Question: I have fit a simple linear growth model using the 'lme4' package in 'R'. The model converges with no problem, but I get several warning messages when I try to compute the confidence intervals for the parameters using 'confint'.
Here's the code for fitting the model and printing results:
'''
model2.win <- lmer(fcz.win ~ age.12.0 + (1 + age.12.0|id),
data = ipandaLong,
REML = FALSE)
summary(model2.win)
confint(model2.win)
'''
Output all looks fine for 'summary()':
'''
Linear mixed model fit by maximum likelihood . t-tests use Satterthwaite's method ['lmerModLmerTest']
Formula: fcz.win ~ age.12.0 + (1 + age.12.0 | id)
Data: ipandaLong
AIC BIC logLik deviance df.resid
5280.2 5308.0 -2634.1 5268.2 753
Scaled residuals:
Min 1Q Median 3Q Max
-3.9098 -0.5105 -0.0405 0.4693 3.1713
Random effects:
Groups Name Variance Std.Dev. Corr
id (Intercept) 46.7861 6.8400
age.12.0 0.5386 0.7339 -0.16
Residual 29.9463 5.4723
Number of obs: 759, groups: id, 315
Fixed effects:
Estimate Std. Error df t value Pr(>|t|)
(Intercept) 13.9140 <PHONE> 29.515 < 2e-16 ***
age.12.0 0.6989 <PHONE> 6.881 6.08e-11 ***
---
Signif. codes: 0 '***' 0.001 '**' 0.01 '*' 0.05 '.' 0.1 ' ' 1
Correlation of Fixed Effects:
(Intr)
age.12.0 -0.354
'''
But I get the following error message for 'confint()':
'''
> confint(model2.win)
Computing profile confidence intervals ...
Warning in nextpar(mat, cc, i, delta, lowcut, upcut) :
unexpected decrease in profile: using minstep
Warning in nextpar(mat, cc, i, delta, lowcut, upcut) :
Last two rows have identical or NA .zeta values: using minstep
Warning in nextpar(mat, cc, i, delta, lowcut, upcut) :
Last two rows have identical or NA .zeta values: using minstep
.
.
.
Warning in nextpar(mat, cc, i, delta, lowcut, upcut) :
Last two rows have identical or NA .zeta values: using minstep
Warning in FUN(X[[i]], ...) : non-monotonic profile for .sig02
Warning in confint.thpr(pp, level = level, zeta = zeta) :
bad spline fit for .sig02: falling back to linear interpolation
Warning in regularize.values(x, y, ties, missing(ties), na.rm = na.rm) :
collapsing to unique 'x' values
2.5 % 97.5 %
.sig01 6.<PHONE> 7.<PHONE>
.sig02 -<PHONE> <PHONE>
.sig03 <PHONE> <PHONE>
.sigma 5.<PHONE> 5.<PHONE>
(Intercept) 12.<PHONE> 14.<PHONE>
age.12.0 <PHONE> <PHONE>
'''
I've tried switching to 'method = bootstrap' and 'method = Wald' but I run into bigger problems (NA values for Wald and Singular error message for bootstrap).
My questions are:
1. What does this error message mean
2. Can it be ignored
3. If not, how do I resolve the problem
Thanks!
Edit: Here is a plot of the profiles

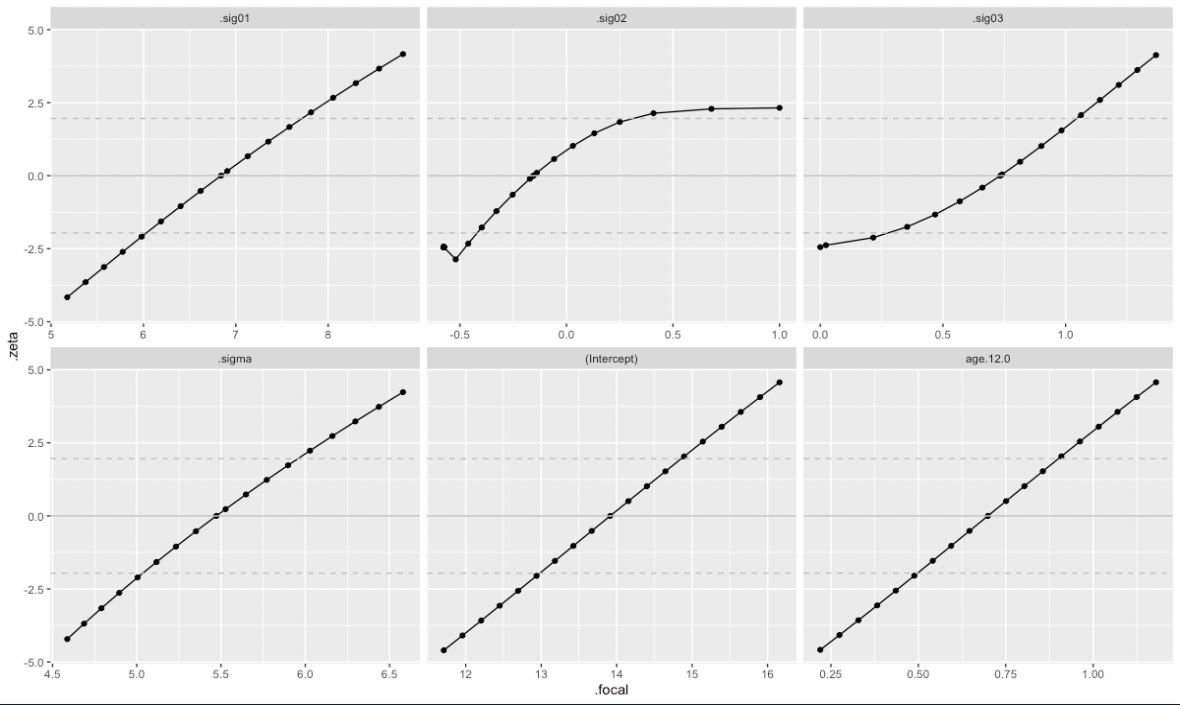
Answer: (This should probably be moved to <URL>
Based on the profile plots, it looks like the profile confidence intervals -- which are determined by the intersections of the profiles with the critical thresholds (shown as horizontal dashed lines in the figure you present) -- are fine; that is, any weirdness/non-monotonicity in the profile curves, such as the kink in the '.sig02' profile (top row, middle), seems to occur outside of the central range we really care about. Otherwise the curves are reasonably smooth. (In this case profiles would mean we could get away with the simpler Wald approximations -- this appears to be true for some but not all of the parameters.)